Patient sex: F
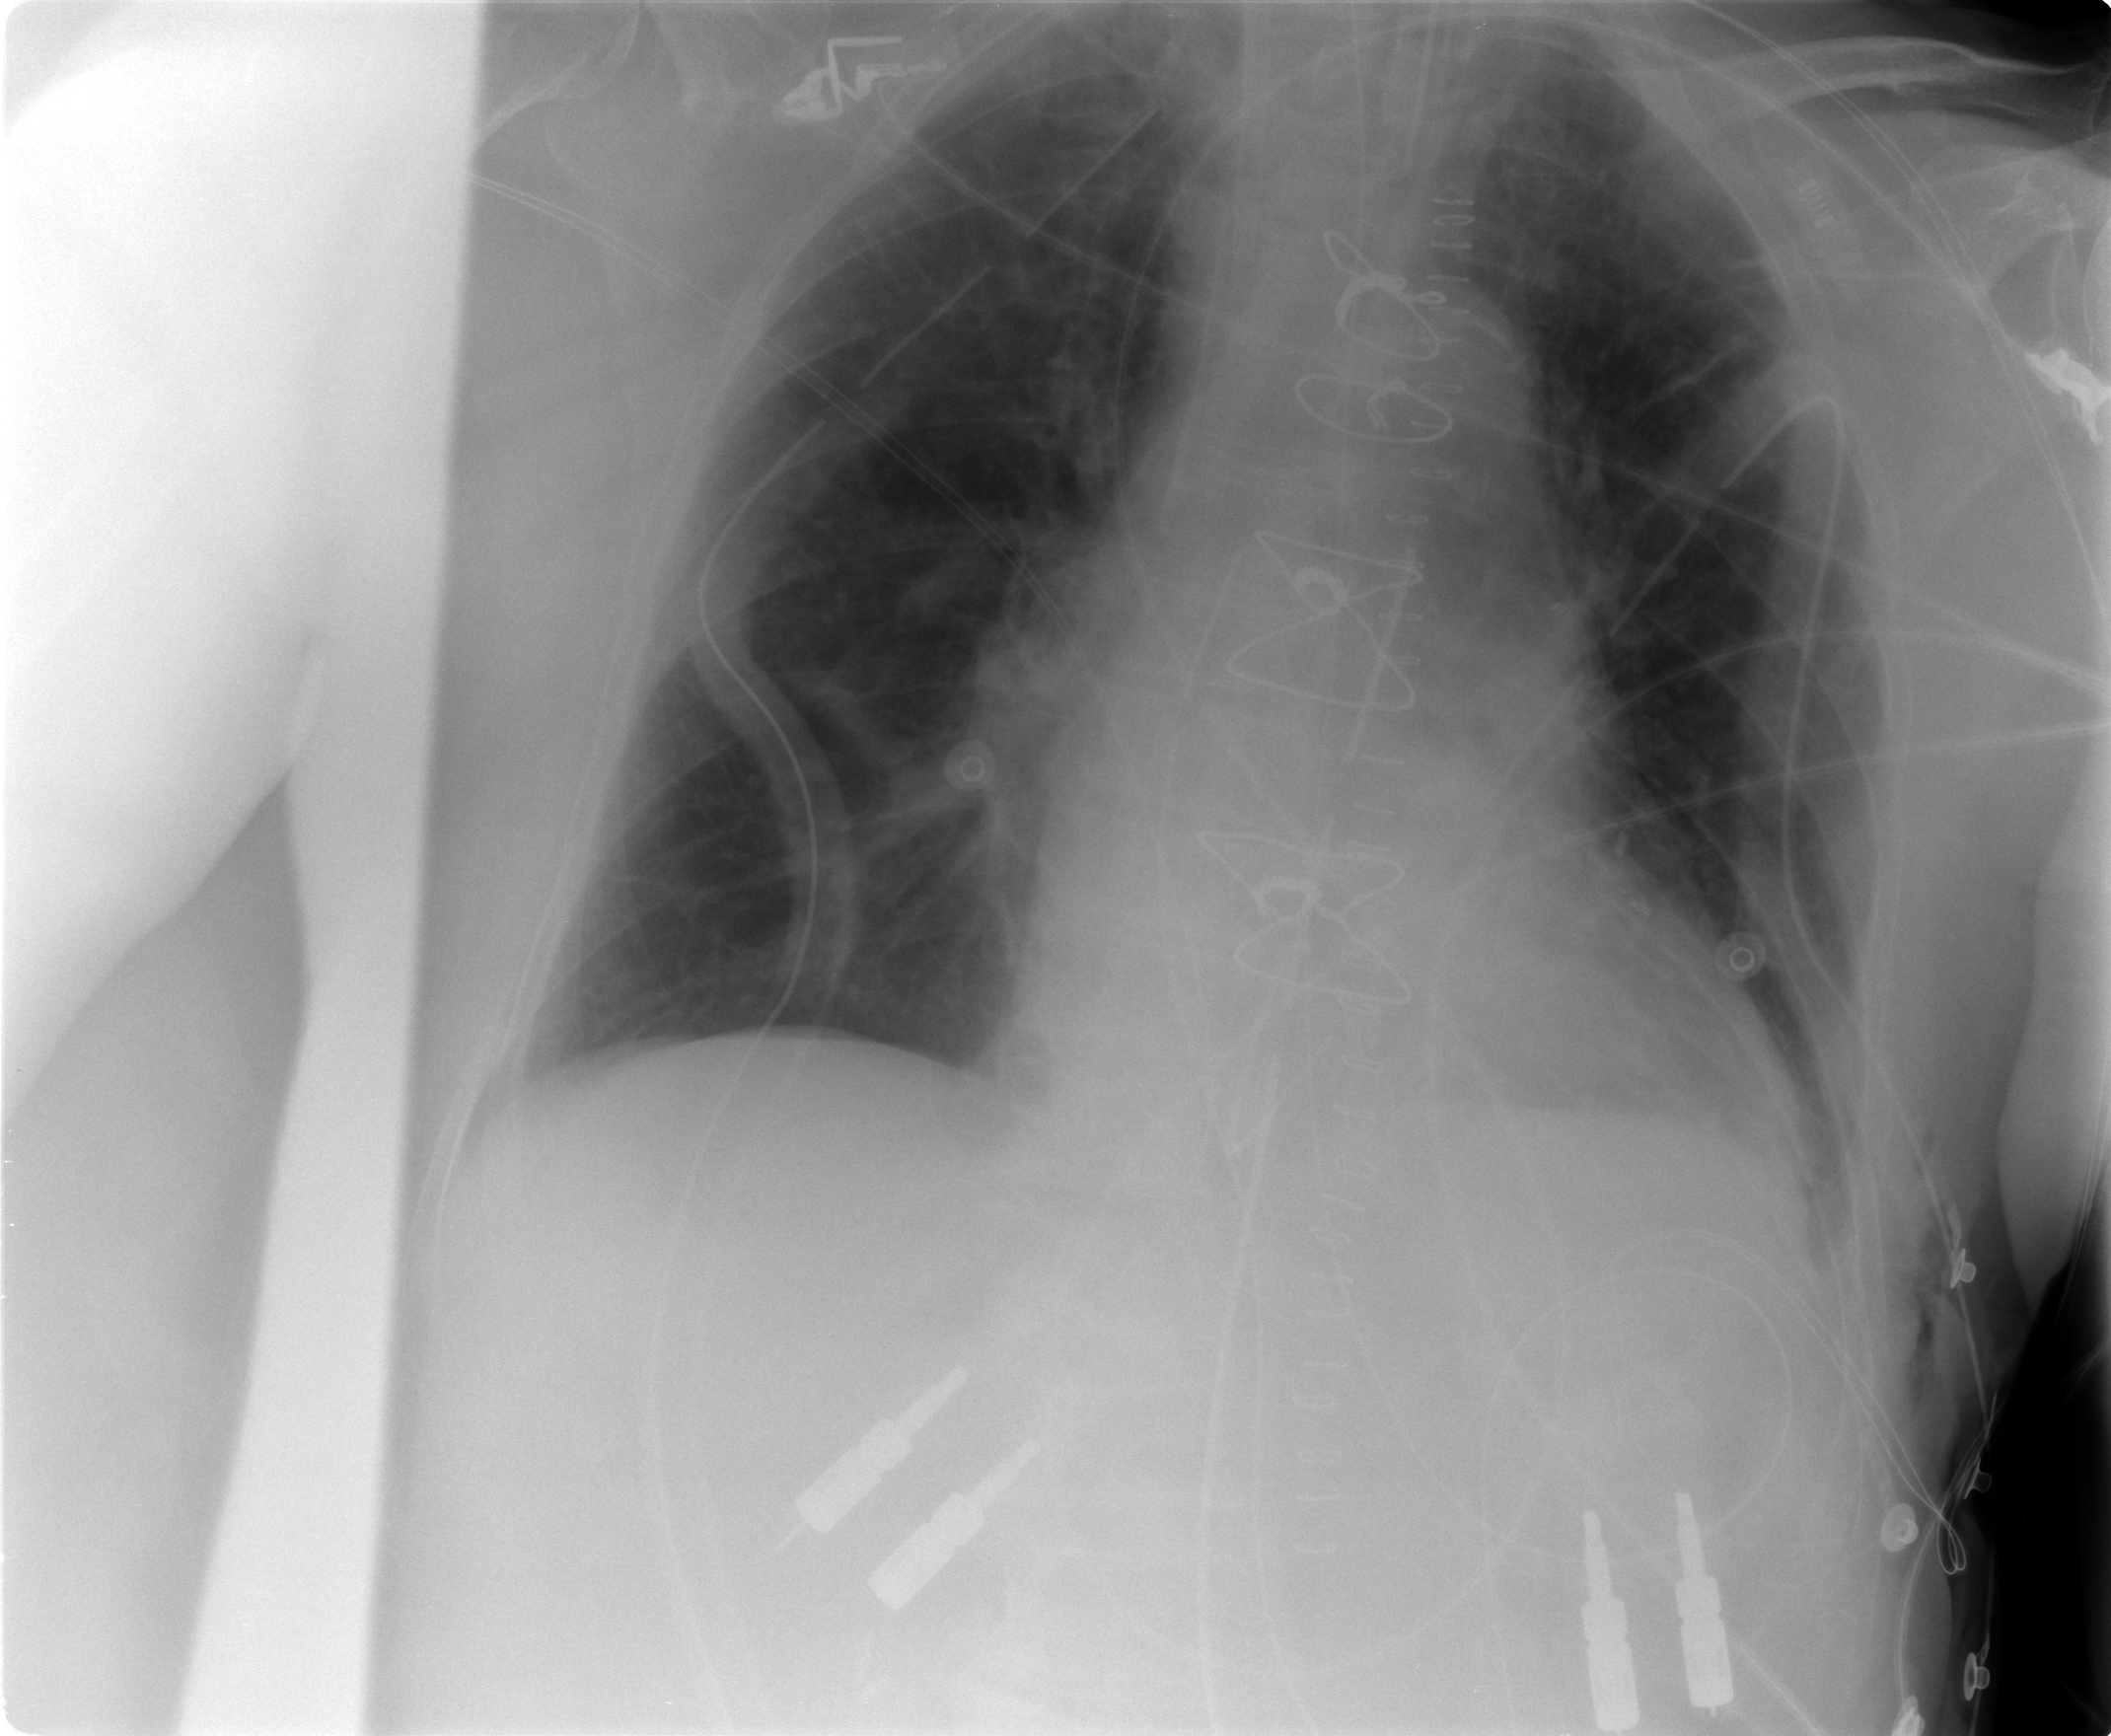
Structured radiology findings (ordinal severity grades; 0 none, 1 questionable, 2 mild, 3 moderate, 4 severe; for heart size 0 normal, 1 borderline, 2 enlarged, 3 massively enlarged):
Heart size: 1
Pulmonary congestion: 1
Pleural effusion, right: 0
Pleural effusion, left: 1
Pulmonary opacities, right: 0
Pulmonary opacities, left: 0
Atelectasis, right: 1
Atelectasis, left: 2